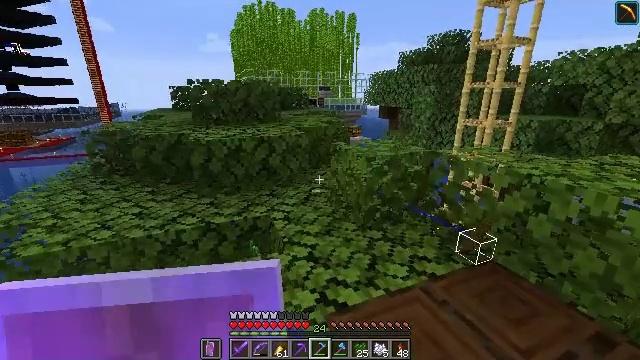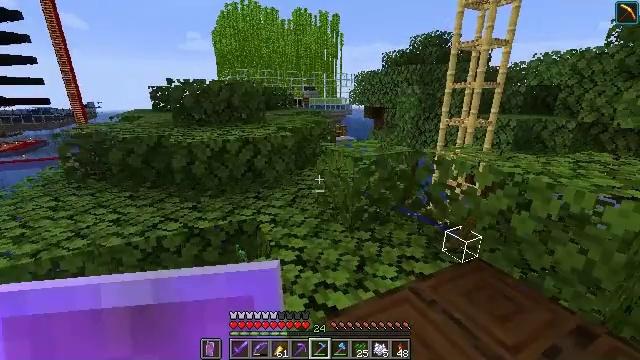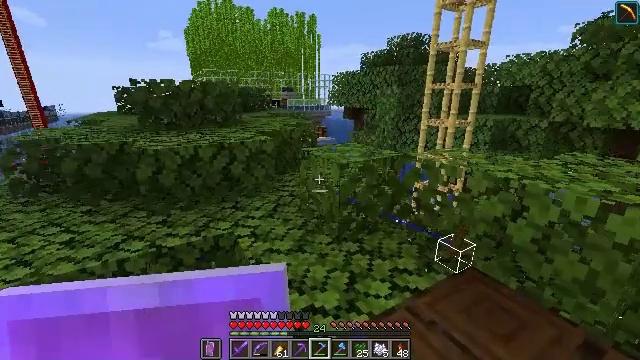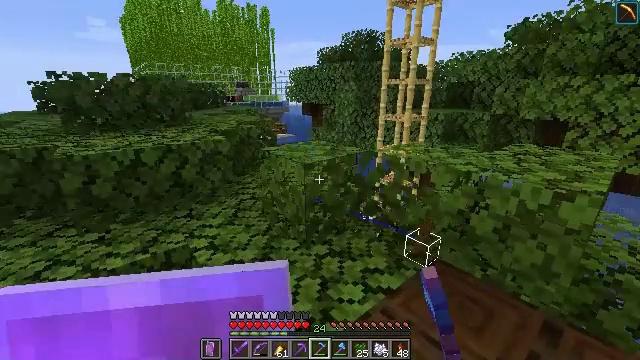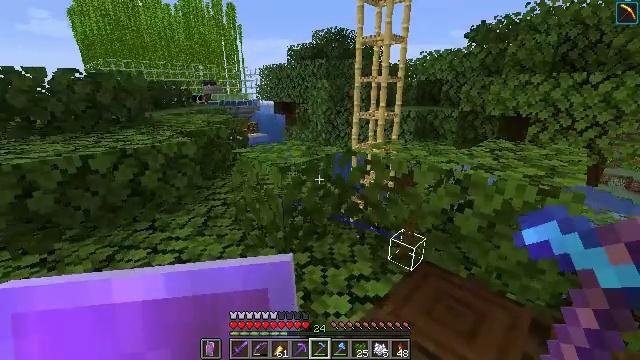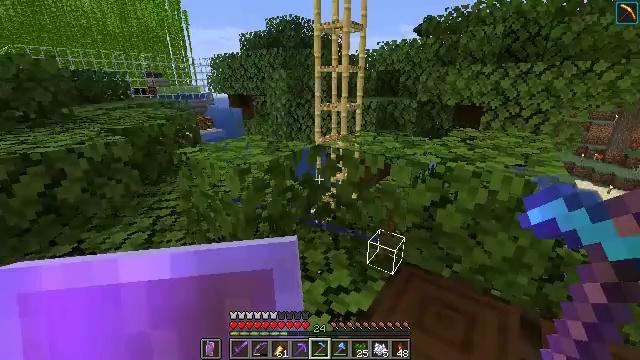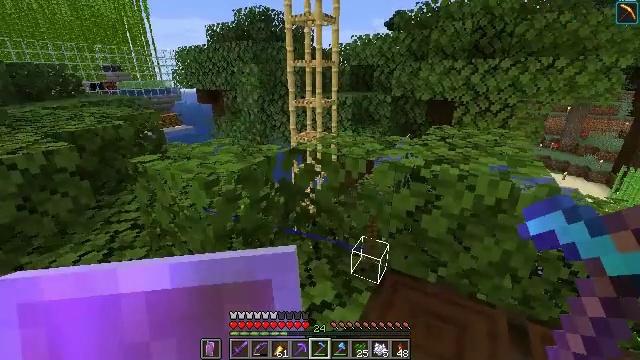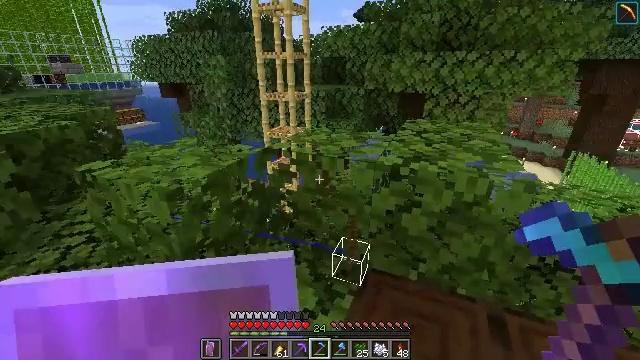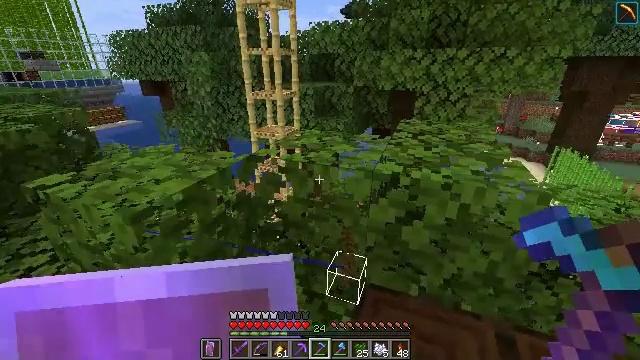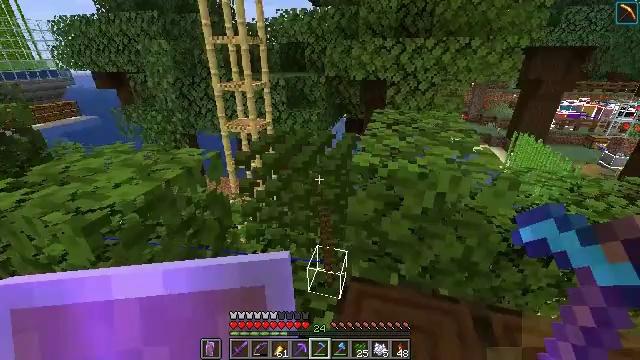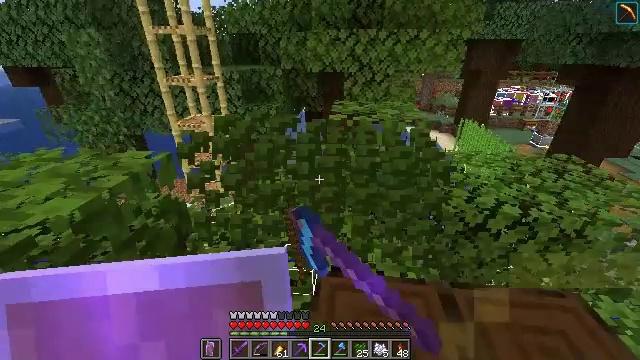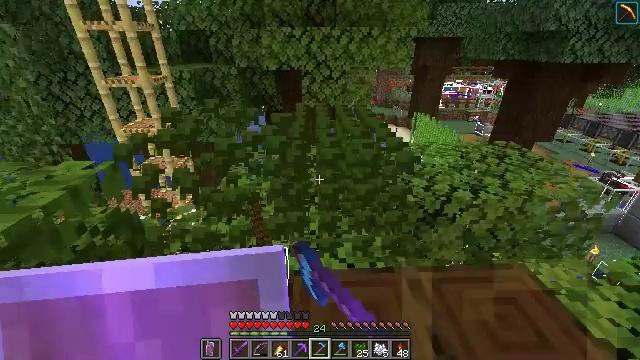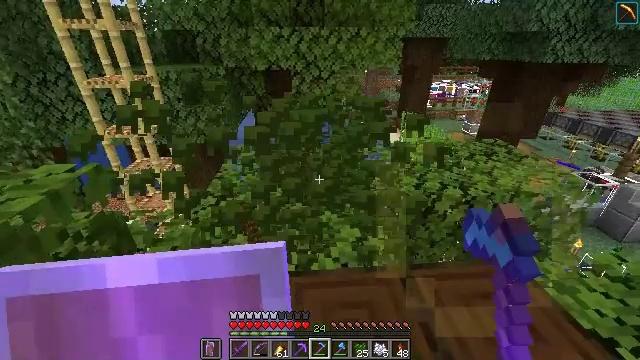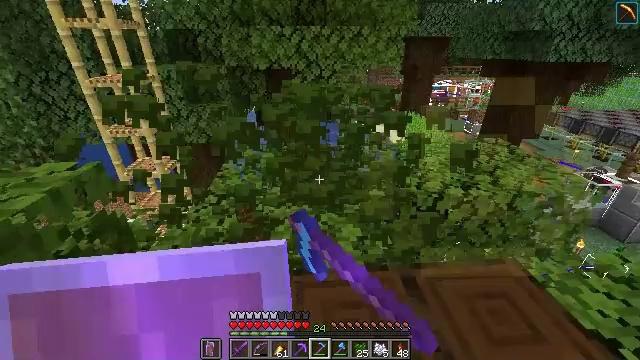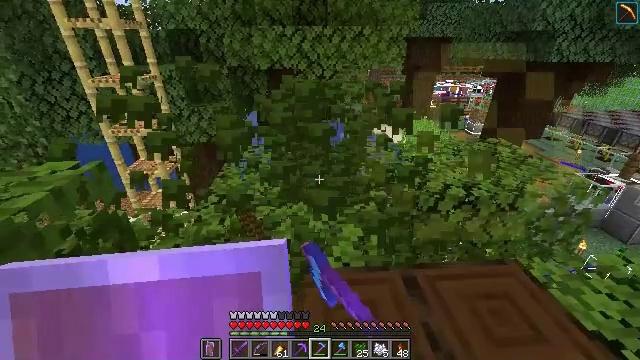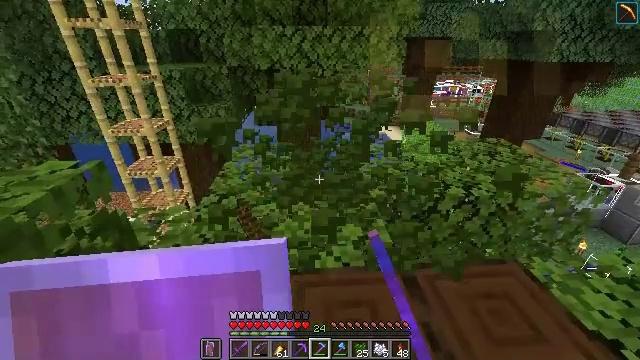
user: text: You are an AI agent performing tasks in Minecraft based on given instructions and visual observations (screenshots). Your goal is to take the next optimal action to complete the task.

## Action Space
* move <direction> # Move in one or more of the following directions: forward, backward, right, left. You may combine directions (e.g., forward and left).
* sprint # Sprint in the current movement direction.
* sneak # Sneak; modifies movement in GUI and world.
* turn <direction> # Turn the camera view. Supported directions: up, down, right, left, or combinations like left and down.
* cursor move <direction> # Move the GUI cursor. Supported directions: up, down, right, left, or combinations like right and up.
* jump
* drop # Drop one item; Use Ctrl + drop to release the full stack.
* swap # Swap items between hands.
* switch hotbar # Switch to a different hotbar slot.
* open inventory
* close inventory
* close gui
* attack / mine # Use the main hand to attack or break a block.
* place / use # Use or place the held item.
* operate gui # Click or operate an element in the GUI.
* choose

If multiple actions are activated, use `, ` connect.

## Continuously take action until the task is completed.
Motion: motion action
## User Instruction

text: Mine dark oak leaves from the tree.
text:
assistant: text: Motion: move forward, turn right, attack / mine
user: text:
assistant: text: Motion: move forward, turn right, attack / mine
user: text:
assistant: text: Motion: move forward, turn right, attack / mine
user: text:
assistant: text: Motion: move forward, turn right, attack / mine
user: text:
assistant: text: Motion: move forward, turn right and down, attack / mine
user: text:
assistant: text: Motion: move forward, turn right and down, attack / mine
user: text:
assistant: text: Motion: move forward, turn right and down, attack / mine
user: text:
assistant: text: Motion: turn right, attack / mine
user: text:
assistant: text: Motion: turn right and down, attack / mine
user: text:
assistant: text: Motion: turn right and down, attack / mine
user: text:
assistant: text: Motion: turn right, attack / mine
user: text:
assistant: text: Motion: turn right, attack / mine
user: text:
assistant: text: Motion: attack / mine
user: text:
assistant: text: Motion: attack / mine
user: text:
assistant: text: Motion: attack / mine
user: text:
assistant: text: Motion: attack / mine
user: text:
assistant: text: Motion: turn right and up, attack / mine
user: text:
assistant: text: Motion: turn right and up, attack / mine
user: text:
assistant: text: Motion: attack / mine
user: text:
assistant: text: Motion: turn right, attack / mine
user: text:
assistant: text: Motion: turn right and down, attack / mine
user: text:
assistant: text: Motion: turn right, attack / mine
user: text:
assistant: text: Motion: attack / mine
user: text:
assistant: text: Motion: attack / mine
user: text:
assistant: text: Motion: attack / mine
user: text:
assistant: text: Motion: turn left, attack / mine
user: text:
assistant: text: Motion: turn left, attack / mine
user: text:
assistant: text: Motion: turn right, attack / mine
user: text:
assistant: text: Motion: turn right and up, attack / mine
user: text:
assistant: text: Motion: move forward, attack / mine